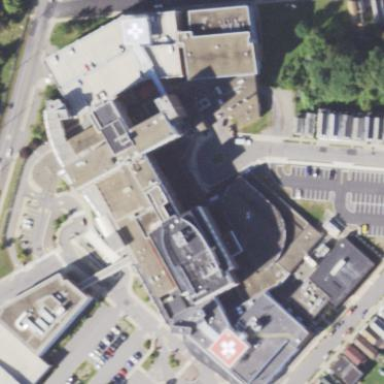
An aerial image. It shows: Hospital providing healthcare services.